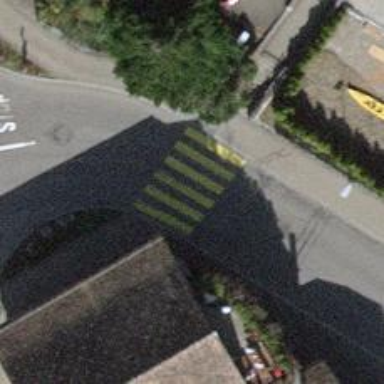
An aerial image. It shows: Marked zebra crossing on the road.